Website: ulta-beauty
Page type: customer-info-address
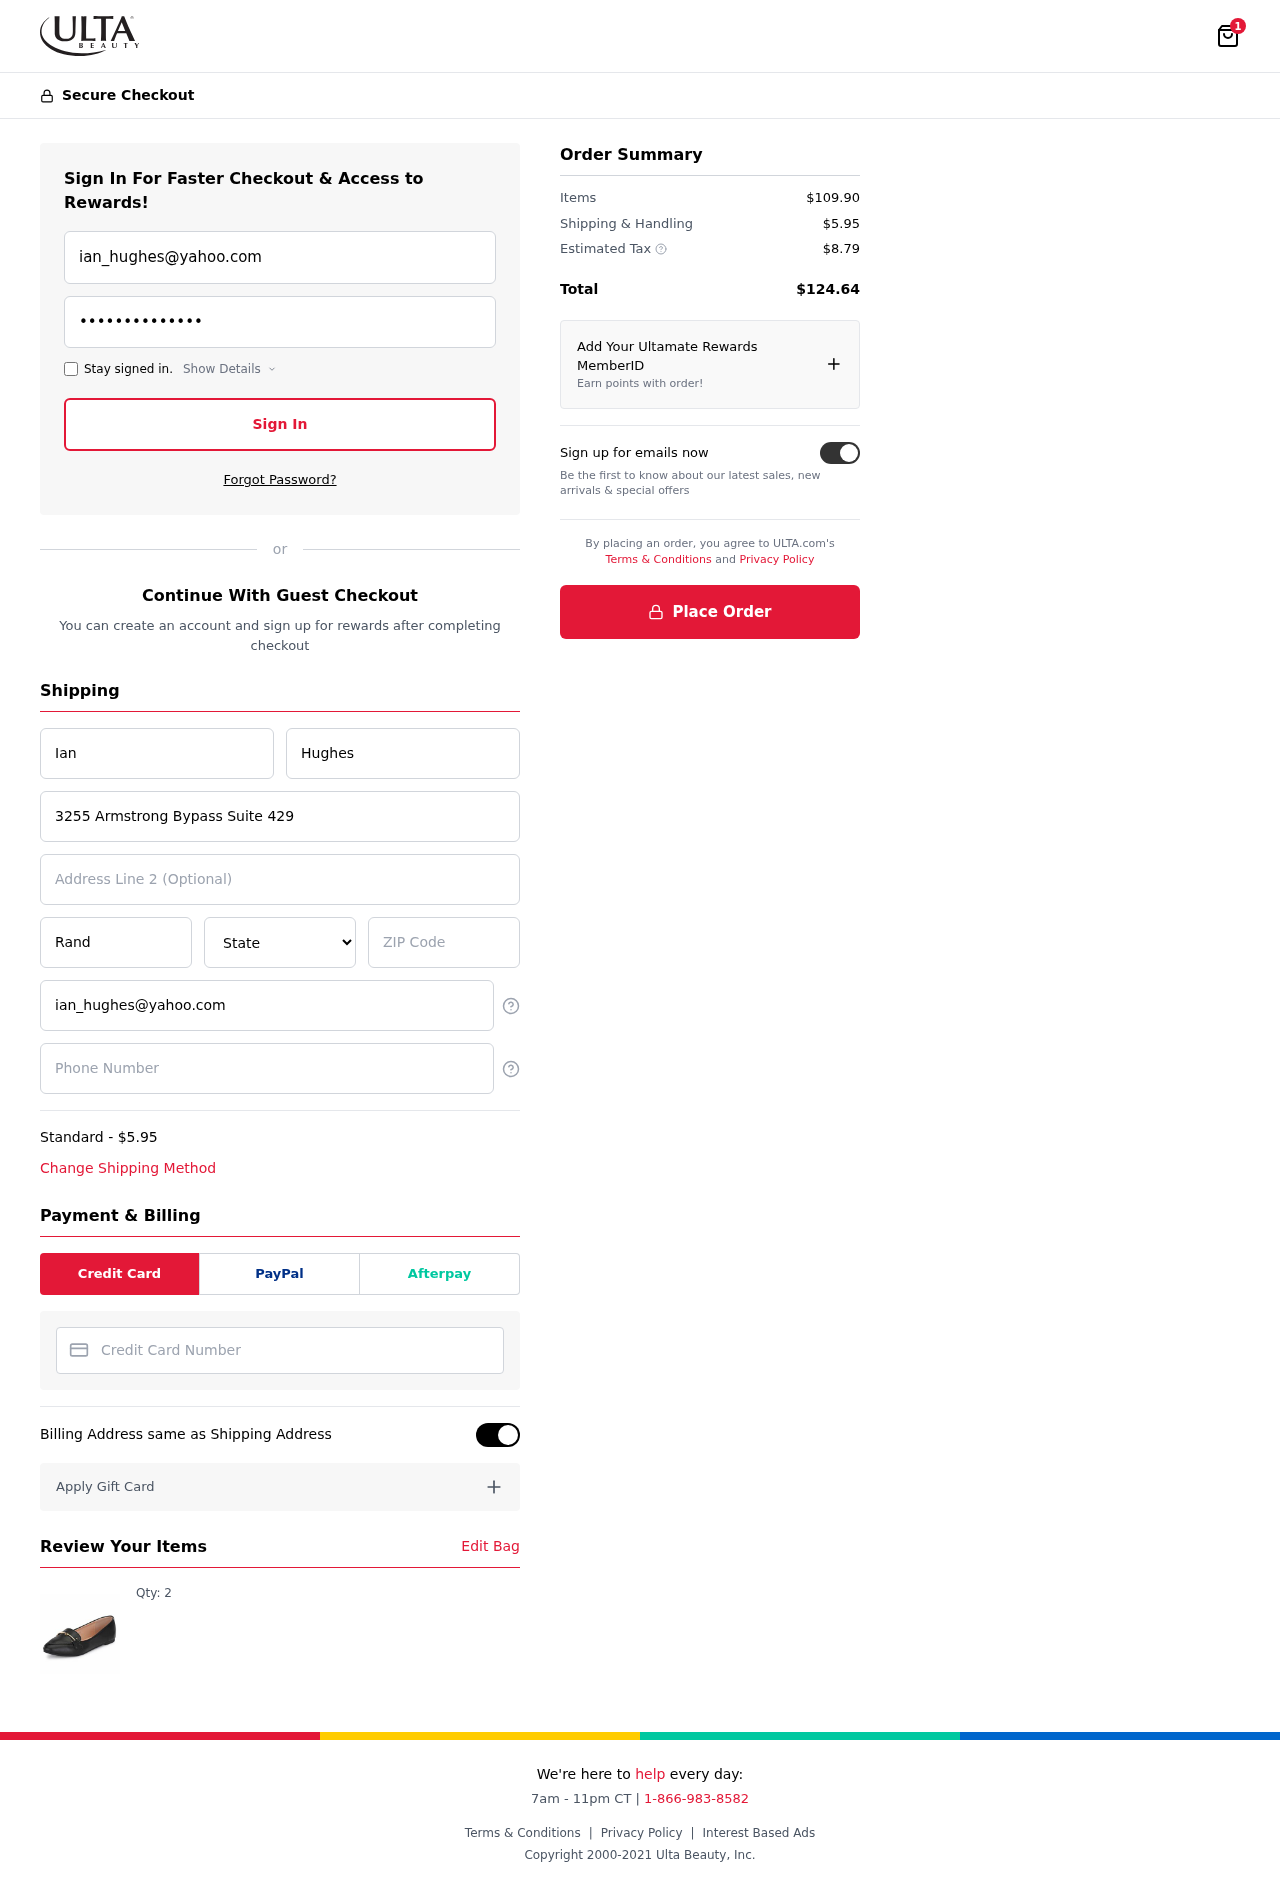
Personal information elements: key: PII_CARD_NUMBER
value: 3759 1424 4458 393
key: PII_CITY
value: Randybury
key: PII_EMAIL
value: ian_hughes@yahoo.com
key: PII_FIRSTNAME
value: Ian
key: PII_LASTNAME
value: Hughes
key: PII_PHONE
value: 3359827983
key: PII_POSTCODE
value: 85287
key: PII_STATE
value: Louisiana
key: PII_STREET
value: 3255 Armstrong Bypass Suite 429
Product elements: key: PRODUCT1_QUANTITY
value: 2
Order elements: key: ORDER_NUM_ITEMS
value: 1
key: ORDER_SHIPPING_COST
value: $5.95
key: ORDER_ITEMS_TOTAL
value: $109.90
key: ORDER_SHIPPING_COST2
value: $5.95
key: ORDER_TAX
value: $8.79
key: ORDER_TOTAL
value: $124.64